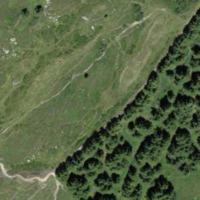
EUNIS habitat code: 43
Species observed at this site:
Ajuga pyramidalis
Geum montanum